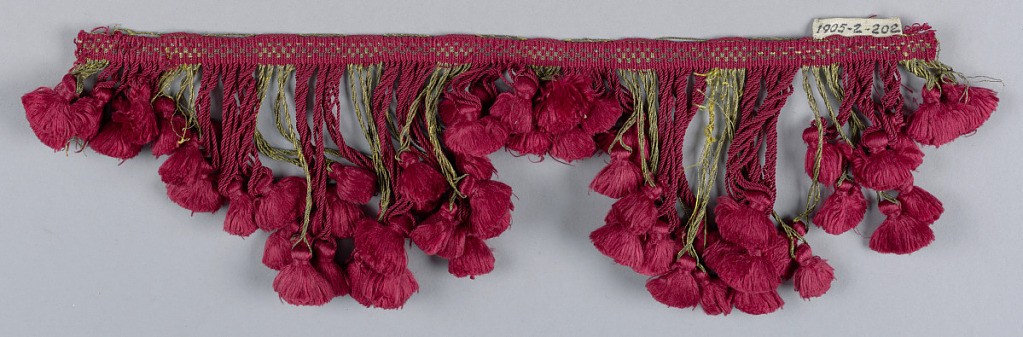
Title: Fringe
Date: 18th century
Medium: silk, metallic thread (gold strips on silk core) Technique: plain weave
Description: Fringe of red and gold threads with a patterned heading. Scalloped skirt threads in an alternating group of gold and red threads, each suppporting a red tuft.